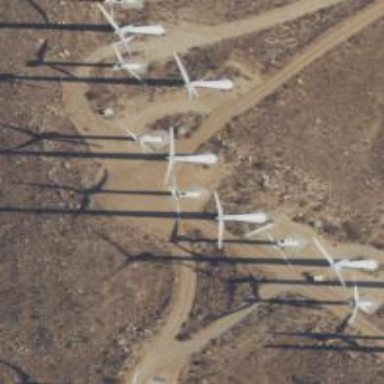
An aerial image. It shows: Wind turbine generating electricity through horizontal axis method. The source of the generator is wind.